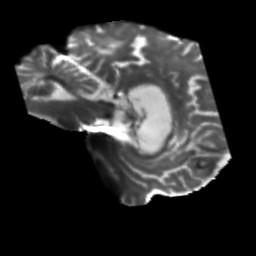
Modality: T2w
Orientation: sagittal
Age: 58
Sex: male
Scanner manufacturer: siemens
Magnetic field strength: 3 T
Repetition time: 5.47 s
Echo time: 0.0854 s